Field crop: maize
Growth stage: 2
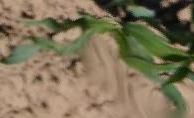
Species: maize